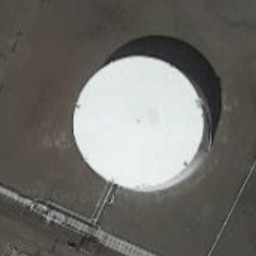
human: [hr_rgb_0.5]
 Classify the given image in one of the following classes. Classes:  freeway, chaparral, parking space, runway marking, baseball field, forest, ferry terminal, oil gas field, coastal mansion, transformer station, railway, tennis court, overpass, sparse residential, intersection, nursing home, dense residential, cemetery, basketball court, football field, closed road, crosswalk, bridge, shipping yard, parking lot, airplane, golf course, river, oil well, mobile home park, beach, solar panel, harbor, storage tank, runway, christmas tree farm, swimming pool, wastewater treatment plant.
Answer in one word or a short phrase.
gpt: storage tank